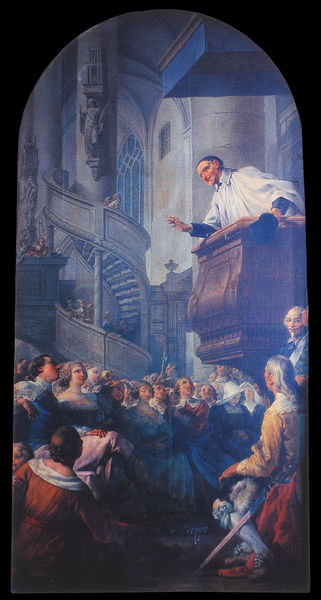
Titel: Der Hl. Vincent predigend
Künstler: Noel Hallé
Standort: Versailles, Saint-Louis (EU - F)
Schlagwörter: blau, gemälde, hand, himmel, mann, weiß, frauen, gelb, menschen, fenster, frau, grau, holz, licht, männer, säule, säulen, hund, rot, hochformat, menge, gesichter, barock, stehen, stein, innenraum, kirche, figur, geistlicher, gewand, haare, gotik, skulptur, perspektive, empore, treppe, treppen, ansprache, sprechen, geländer, treppenstufen, dom, schwert, getümmel, volk, gestik, beten, ritter, prediger, pfarrer, kanzel, gemeinde, pastor, priester, chor, mönch, predigt, baldachin, wendeltreppe, zuhörer, gläubige, bauwerk, maßwerk, spindeltreppe, kiche, schalldeckel, hören, predigen